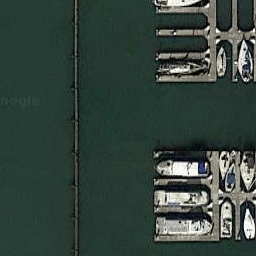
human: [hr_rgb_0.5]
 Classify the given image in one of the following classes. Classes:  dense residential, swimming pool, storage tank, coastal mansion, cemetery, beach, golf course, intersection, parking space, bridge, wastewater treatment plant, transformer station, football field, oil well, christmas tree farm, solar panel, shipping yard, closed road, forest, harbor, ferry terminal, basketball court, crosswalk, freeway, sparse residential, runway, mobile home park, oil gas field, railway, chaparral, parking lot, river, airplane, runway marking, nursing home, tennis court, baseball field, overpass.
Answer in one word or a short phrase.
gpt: harbor